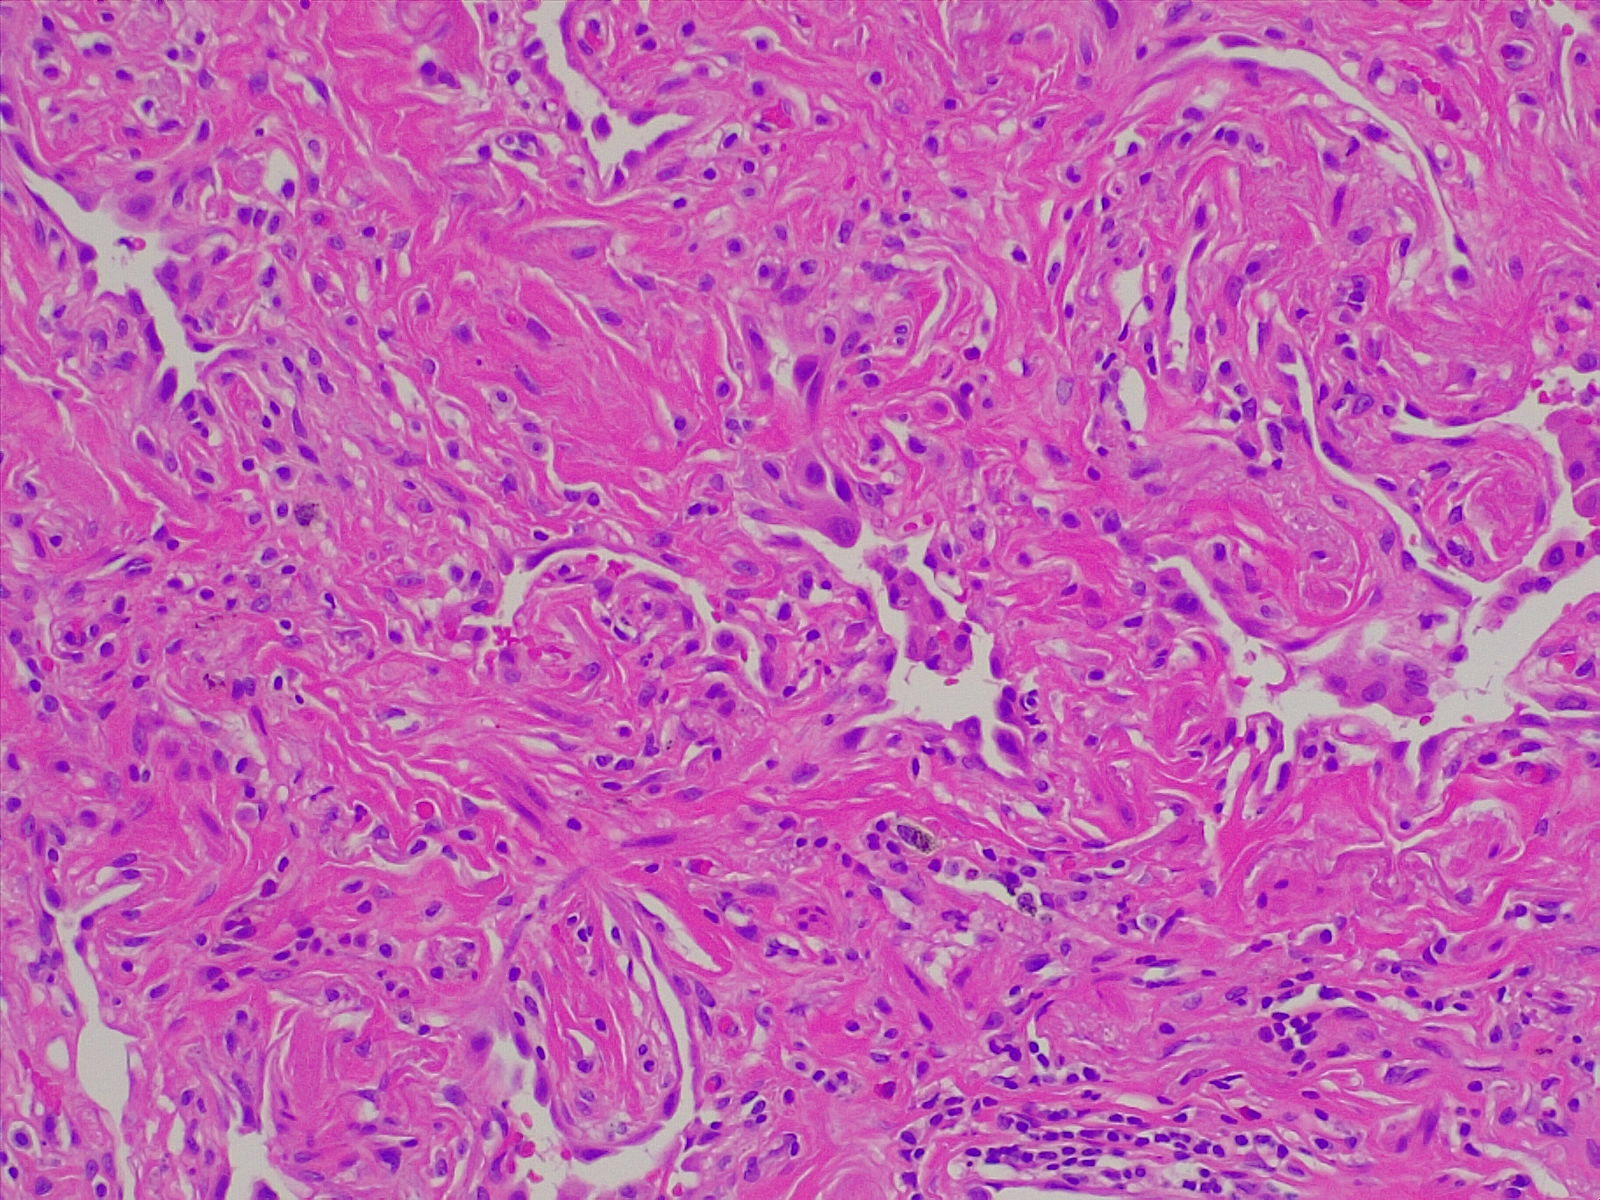
Label: normal lung tissue